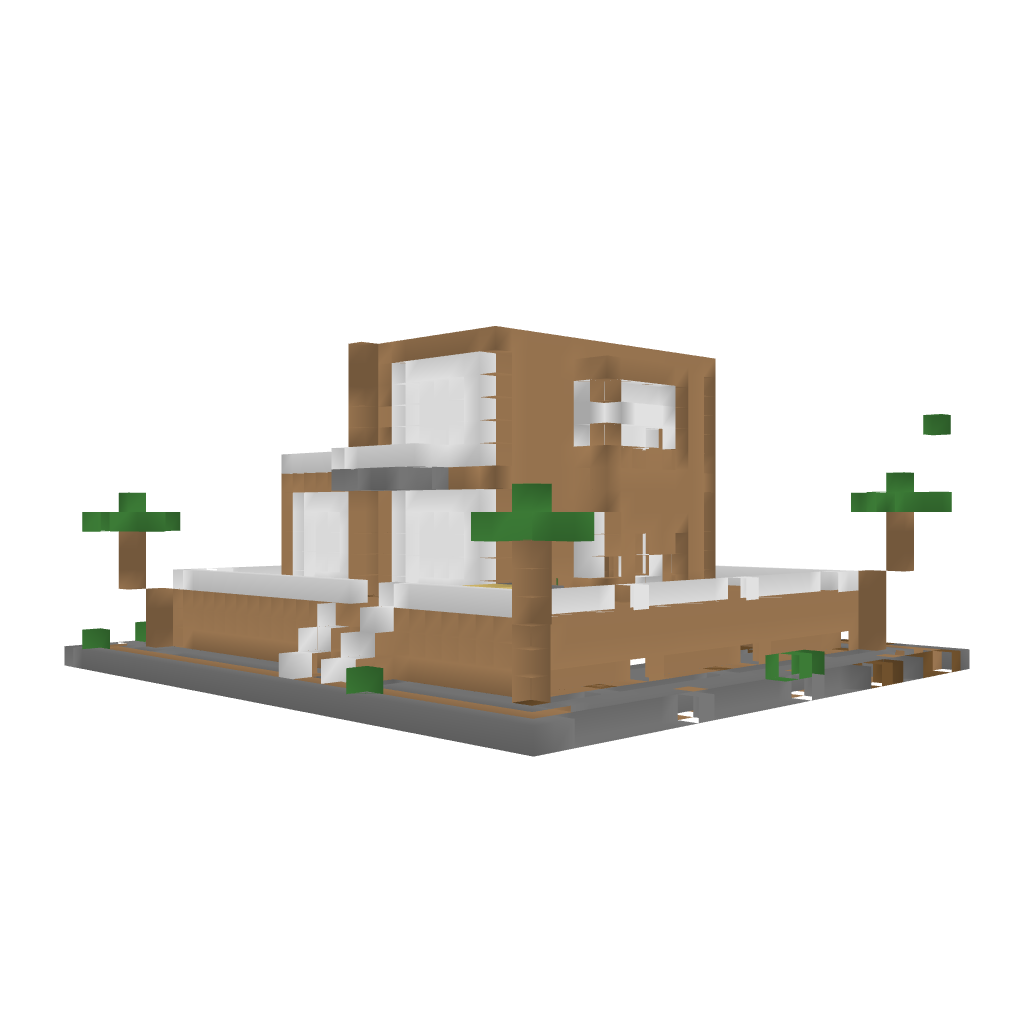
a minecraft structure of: Modern House good quality